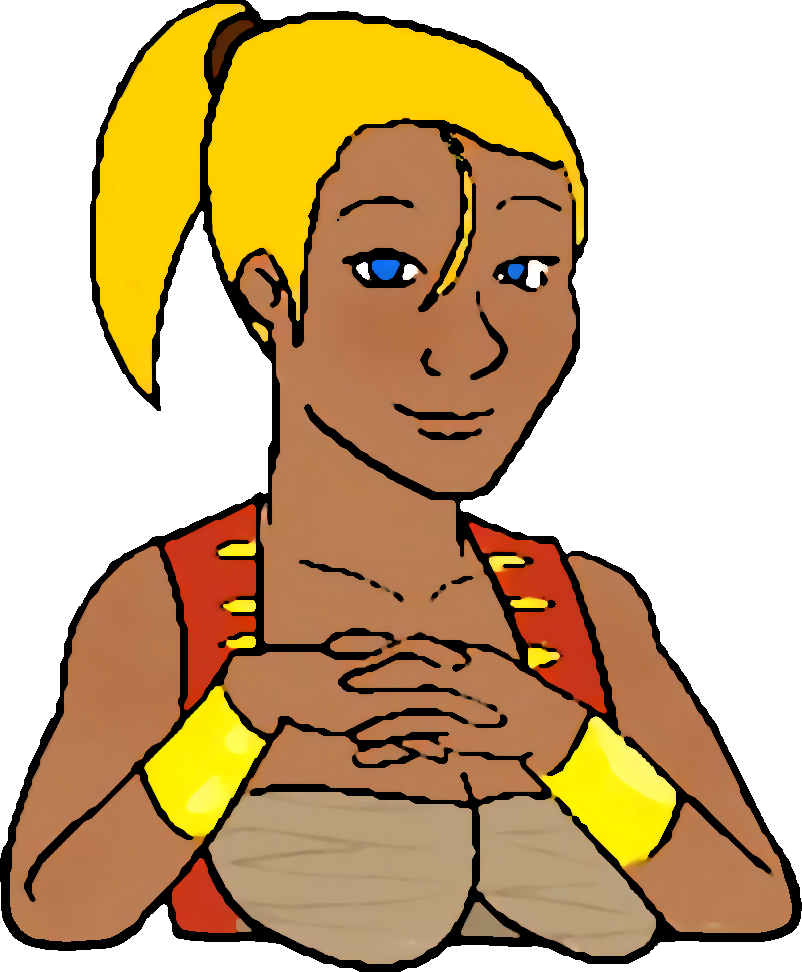
Label: 5_Abusive_Wife